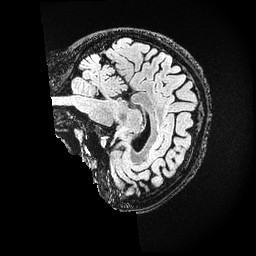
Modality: FLAIR
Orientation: sagittal
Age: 26
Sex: female
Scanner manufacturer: ge
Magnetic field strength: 3 T
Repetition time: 4.802 s
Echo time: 0.1171 s